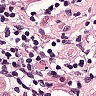
Metastatic tissue present: no